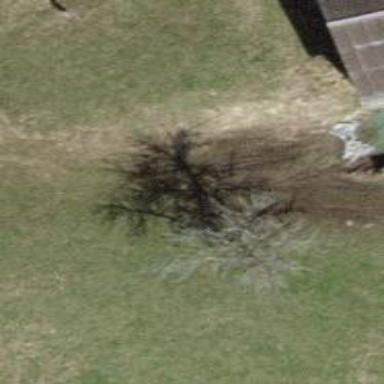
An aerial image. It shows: Single tag "natural: tree."